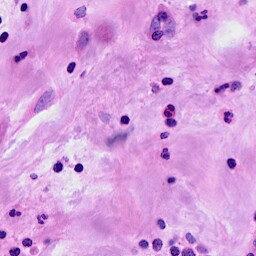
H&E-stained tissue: Breast